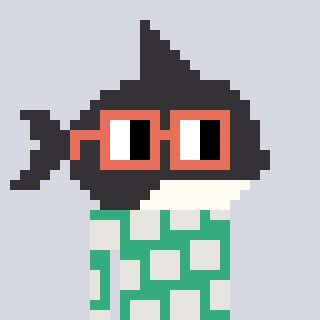
a pixel art character with square orange glasses, a orca-shaped head and a teal-colored body on a cool background